Aerial crown-view tile of a tropical tree (Barro Colorado Island, Panama), acquired 20240611:
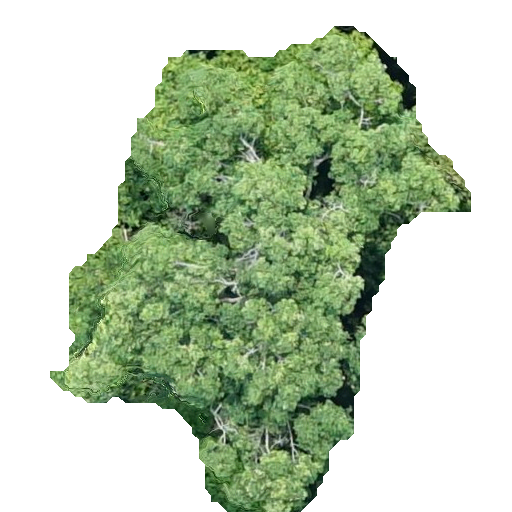
Species: Ocotea leptobotra
GBIF accepted scientific name: Ocotea leptobotra
Crown area: 184.923 m²